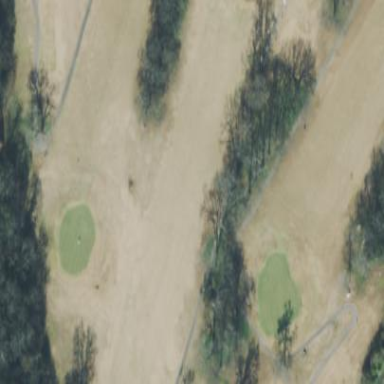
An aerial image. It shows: Scenic golf fairway.